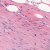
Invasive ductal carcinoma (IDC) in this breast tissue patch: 0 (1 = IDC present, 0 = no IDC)